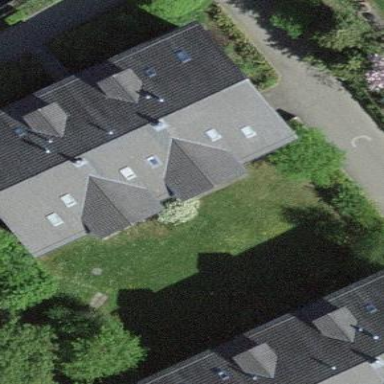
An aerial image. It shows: Residential building with gabled roof.